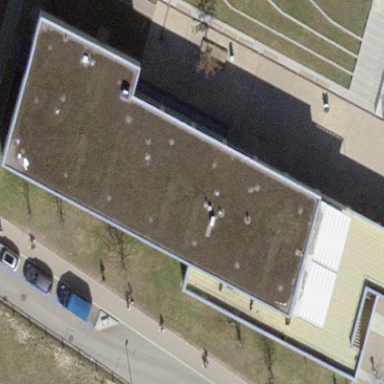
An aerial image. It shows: School building.